Question: I'm pretty new in Mongodb. Just read documentation and played. I wanted to find documents with the word "MIA" and timestamp value between 25th Aug, 2014 to 28th Aug, 2014. I wrote this way
'''
$var = "MIA";
date_default_timezone_set('UTC');
$from = strtotime('2014-08-25');
$to = strtotime('2014-08-28');;
$var = new MongoRegex("/$var/");
$where1 = array( '$or' => array( array(array('caller' => $var)), array('callee' => $var)));
$where2 = array( '$and' => array( array('timestamp' => array('$gte' => $from )), array('timestamp' => array('$lte'=> $to)) ) );
$where = array( '$and' => $where1, $where2 );
//var_dump($where);
$cursor = $collection->find($where);
var_dump($cursor);
'''
I was getting empty result. Can you please advice to fix this?
Thanks
EDIT:
Collection Structure

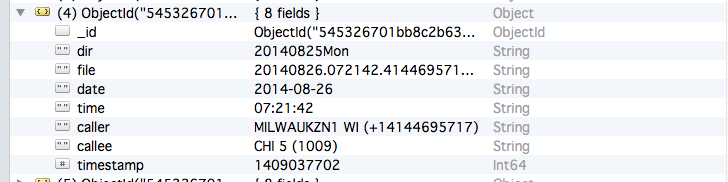
Answer: Try this.
'''
$where1 = array(
'$or' => array(
// array(array('caller' => $var)) => often nest one
array('caller' => $var),
array('callee' => $var)
)
);
$where2 = array(
'$and' => array(
array('timestamp' => array('$gte' => $from)),
array('timestamp' => array('$lte'=> $to))
)
);
// $where = array( '$and' => $where1, $where2 ); => '$where2' is not in $and query
$where = array( '$and' => array($where1, $where2));
'''